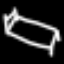
Label: bed